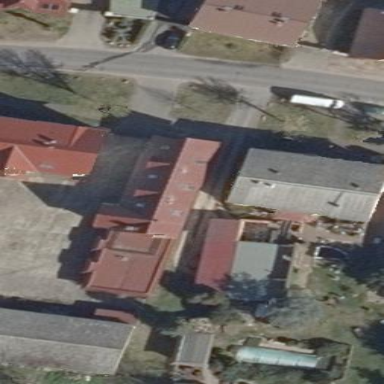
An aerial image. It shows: Residential building with white exterior. It has gabled roof made of red roof tiles.